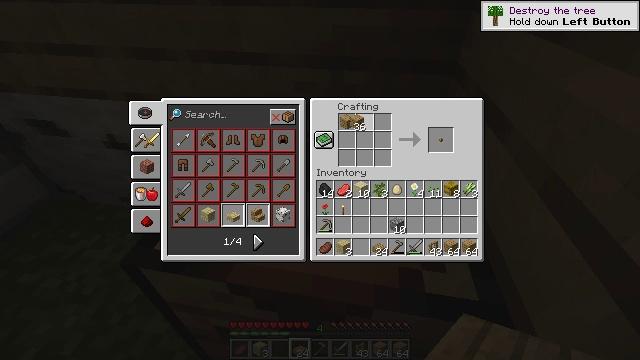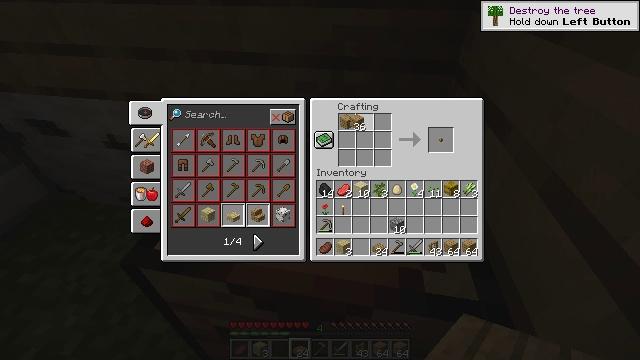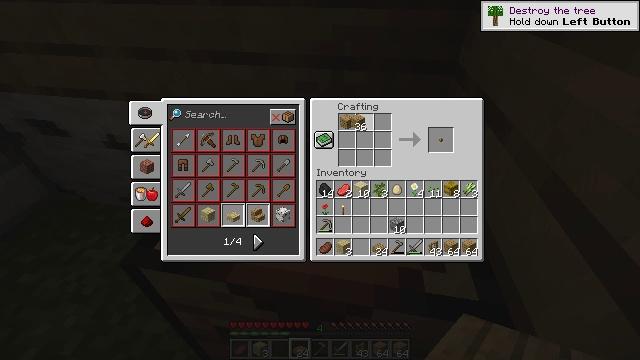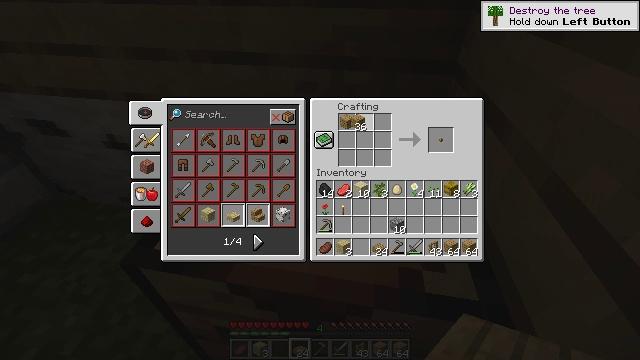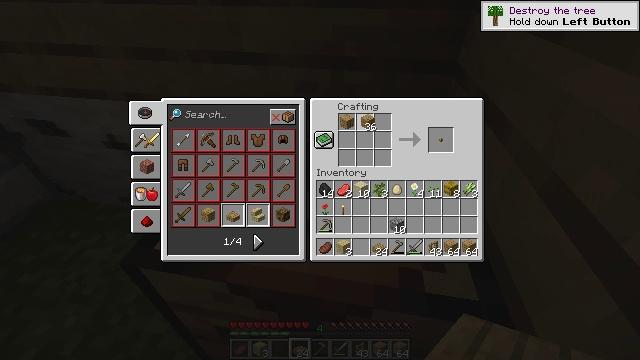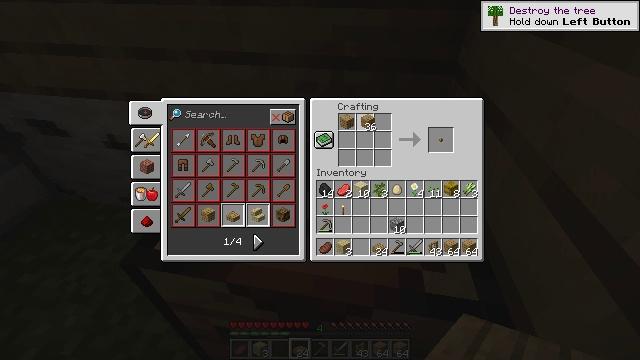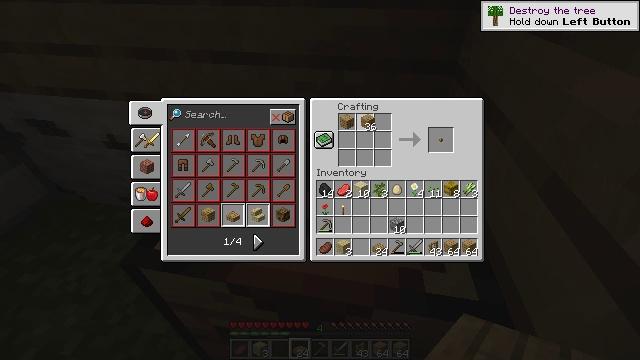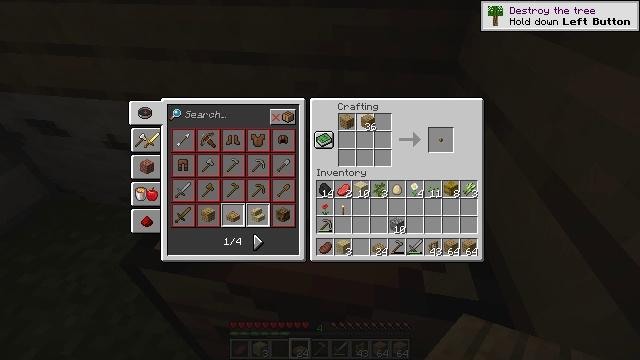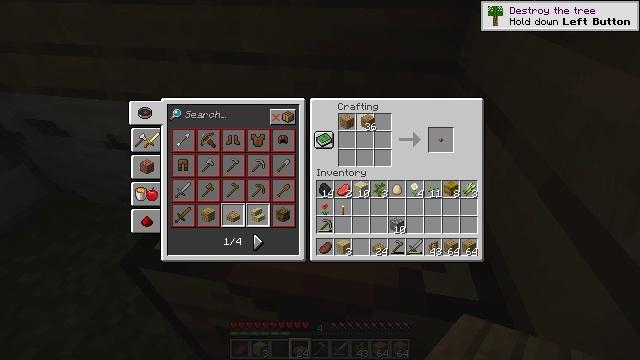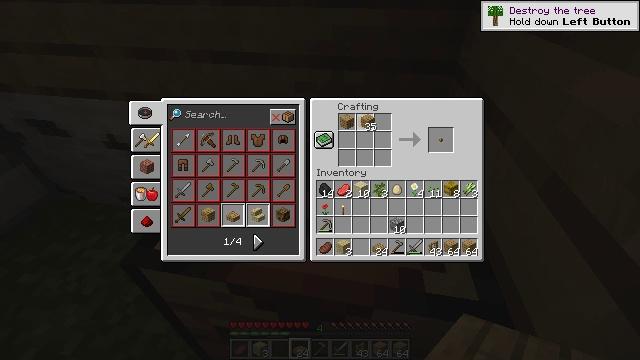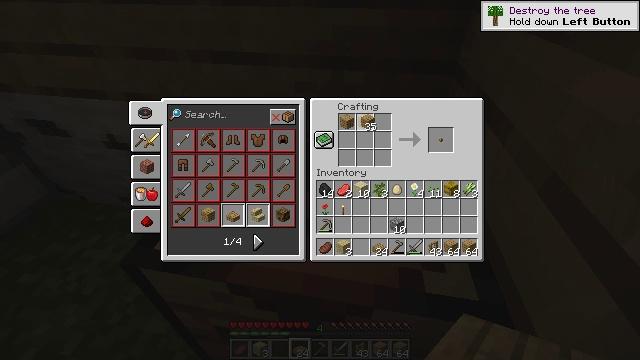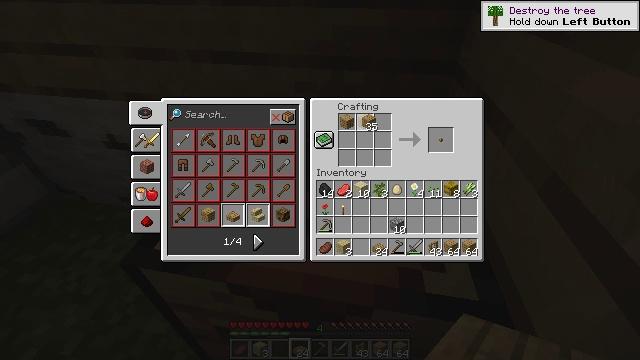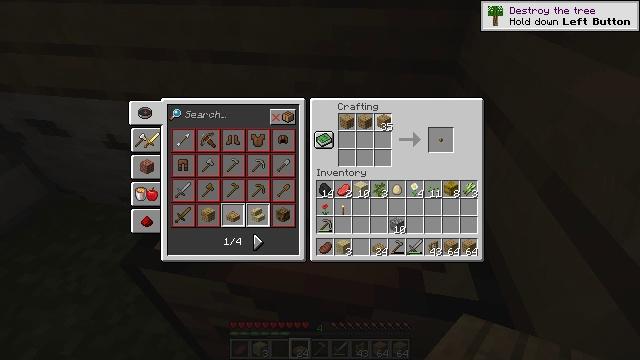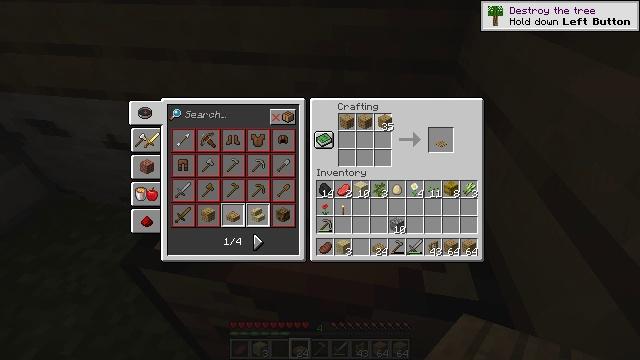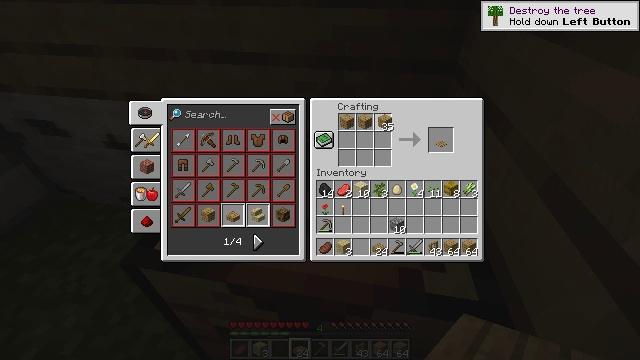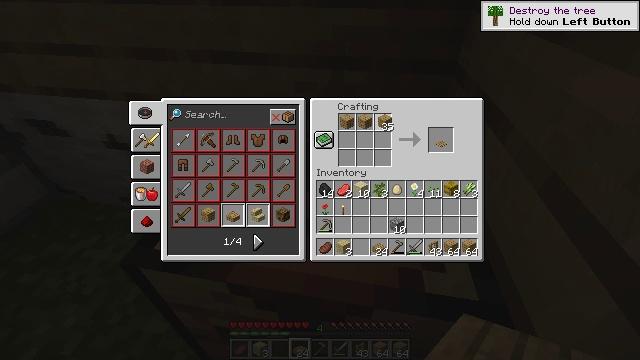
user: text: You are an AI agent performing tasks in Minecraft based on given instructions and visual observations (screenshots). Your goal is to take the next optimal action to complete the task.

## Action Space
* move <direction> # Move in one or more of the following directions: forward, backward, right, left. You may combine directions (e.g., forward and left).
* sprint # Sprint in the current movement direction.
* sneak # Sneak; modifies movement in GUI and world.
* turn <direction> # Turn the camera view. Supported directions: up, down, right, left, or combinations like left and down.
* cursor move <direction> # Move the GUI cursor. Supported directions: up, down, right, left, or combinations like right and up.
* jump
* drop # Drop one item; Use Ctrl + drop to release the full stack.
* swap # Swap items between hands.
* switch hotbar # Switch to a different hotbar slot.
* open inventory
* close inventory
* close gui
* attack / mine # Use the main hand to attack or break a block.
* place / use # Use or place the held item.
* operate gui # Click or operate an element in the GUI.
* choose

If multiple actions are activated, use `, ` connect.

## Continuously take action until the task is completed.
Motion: motion action
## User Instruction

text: Use oak planks to craft an oak slab.
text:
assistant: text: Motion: no_op
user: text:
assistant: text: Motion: no_op
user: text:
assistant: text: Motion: no_op
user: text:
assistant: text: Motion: cursor move right
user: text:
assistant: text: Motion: no_op
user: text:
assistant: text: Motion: no_op
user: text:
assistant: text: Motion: choose
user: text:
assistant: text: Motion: choose
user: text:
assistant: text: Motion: no_op
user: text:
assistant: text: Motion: no_op
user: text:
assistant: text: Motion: no_op
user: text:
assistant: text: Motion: cursor move right
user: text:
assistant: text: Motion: no_op
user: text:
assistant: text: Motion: no_op
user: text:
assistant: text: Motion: no_op
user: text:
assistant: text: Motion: no_op
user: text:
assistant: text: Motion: no_op
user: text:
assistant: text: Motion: no_op
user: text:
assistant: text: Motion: choose
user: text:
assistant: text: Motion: choose
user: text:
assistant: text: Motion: choose
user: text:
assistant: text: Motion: no_op
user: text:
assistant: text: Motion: no_op
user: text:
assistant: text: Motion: no_op
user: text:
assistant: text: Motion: cursor move left
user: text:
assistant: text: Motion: no_op
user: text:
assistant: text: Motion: no_op
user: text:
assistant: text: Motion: no_op
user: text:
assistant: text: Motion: no_op
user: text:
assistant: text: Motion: no_op